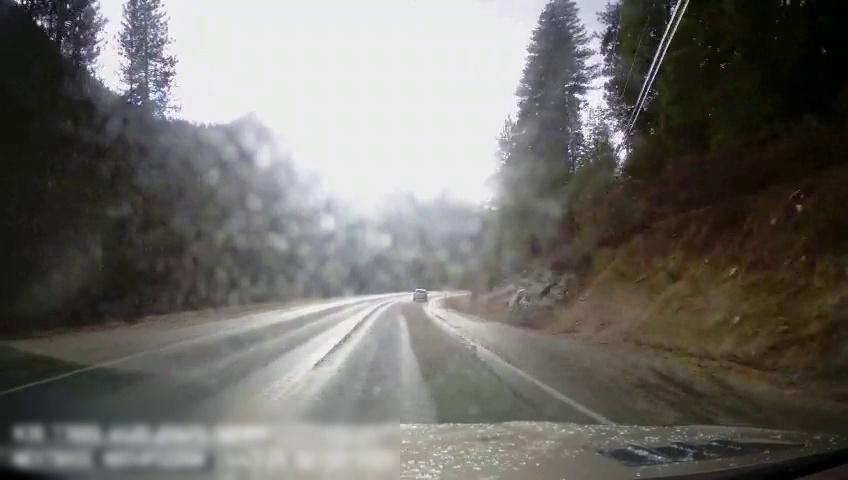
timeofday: Day
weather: Sunny
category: Drivable Space
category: Vehicles | Car
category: Lanes | Opposite Lane
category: Lanes | Current Lane
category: Lanes | Current Lane